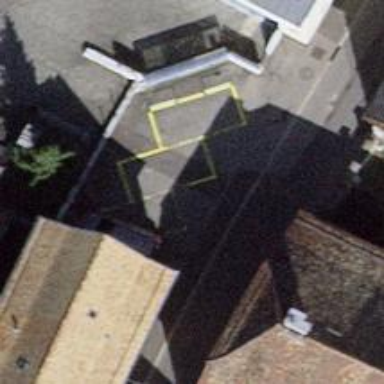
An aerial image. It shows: Street side parking area.